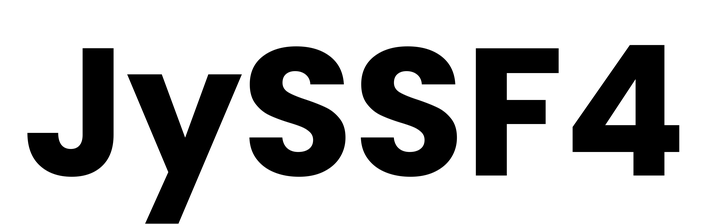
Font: Poppins-Bold